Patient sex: F
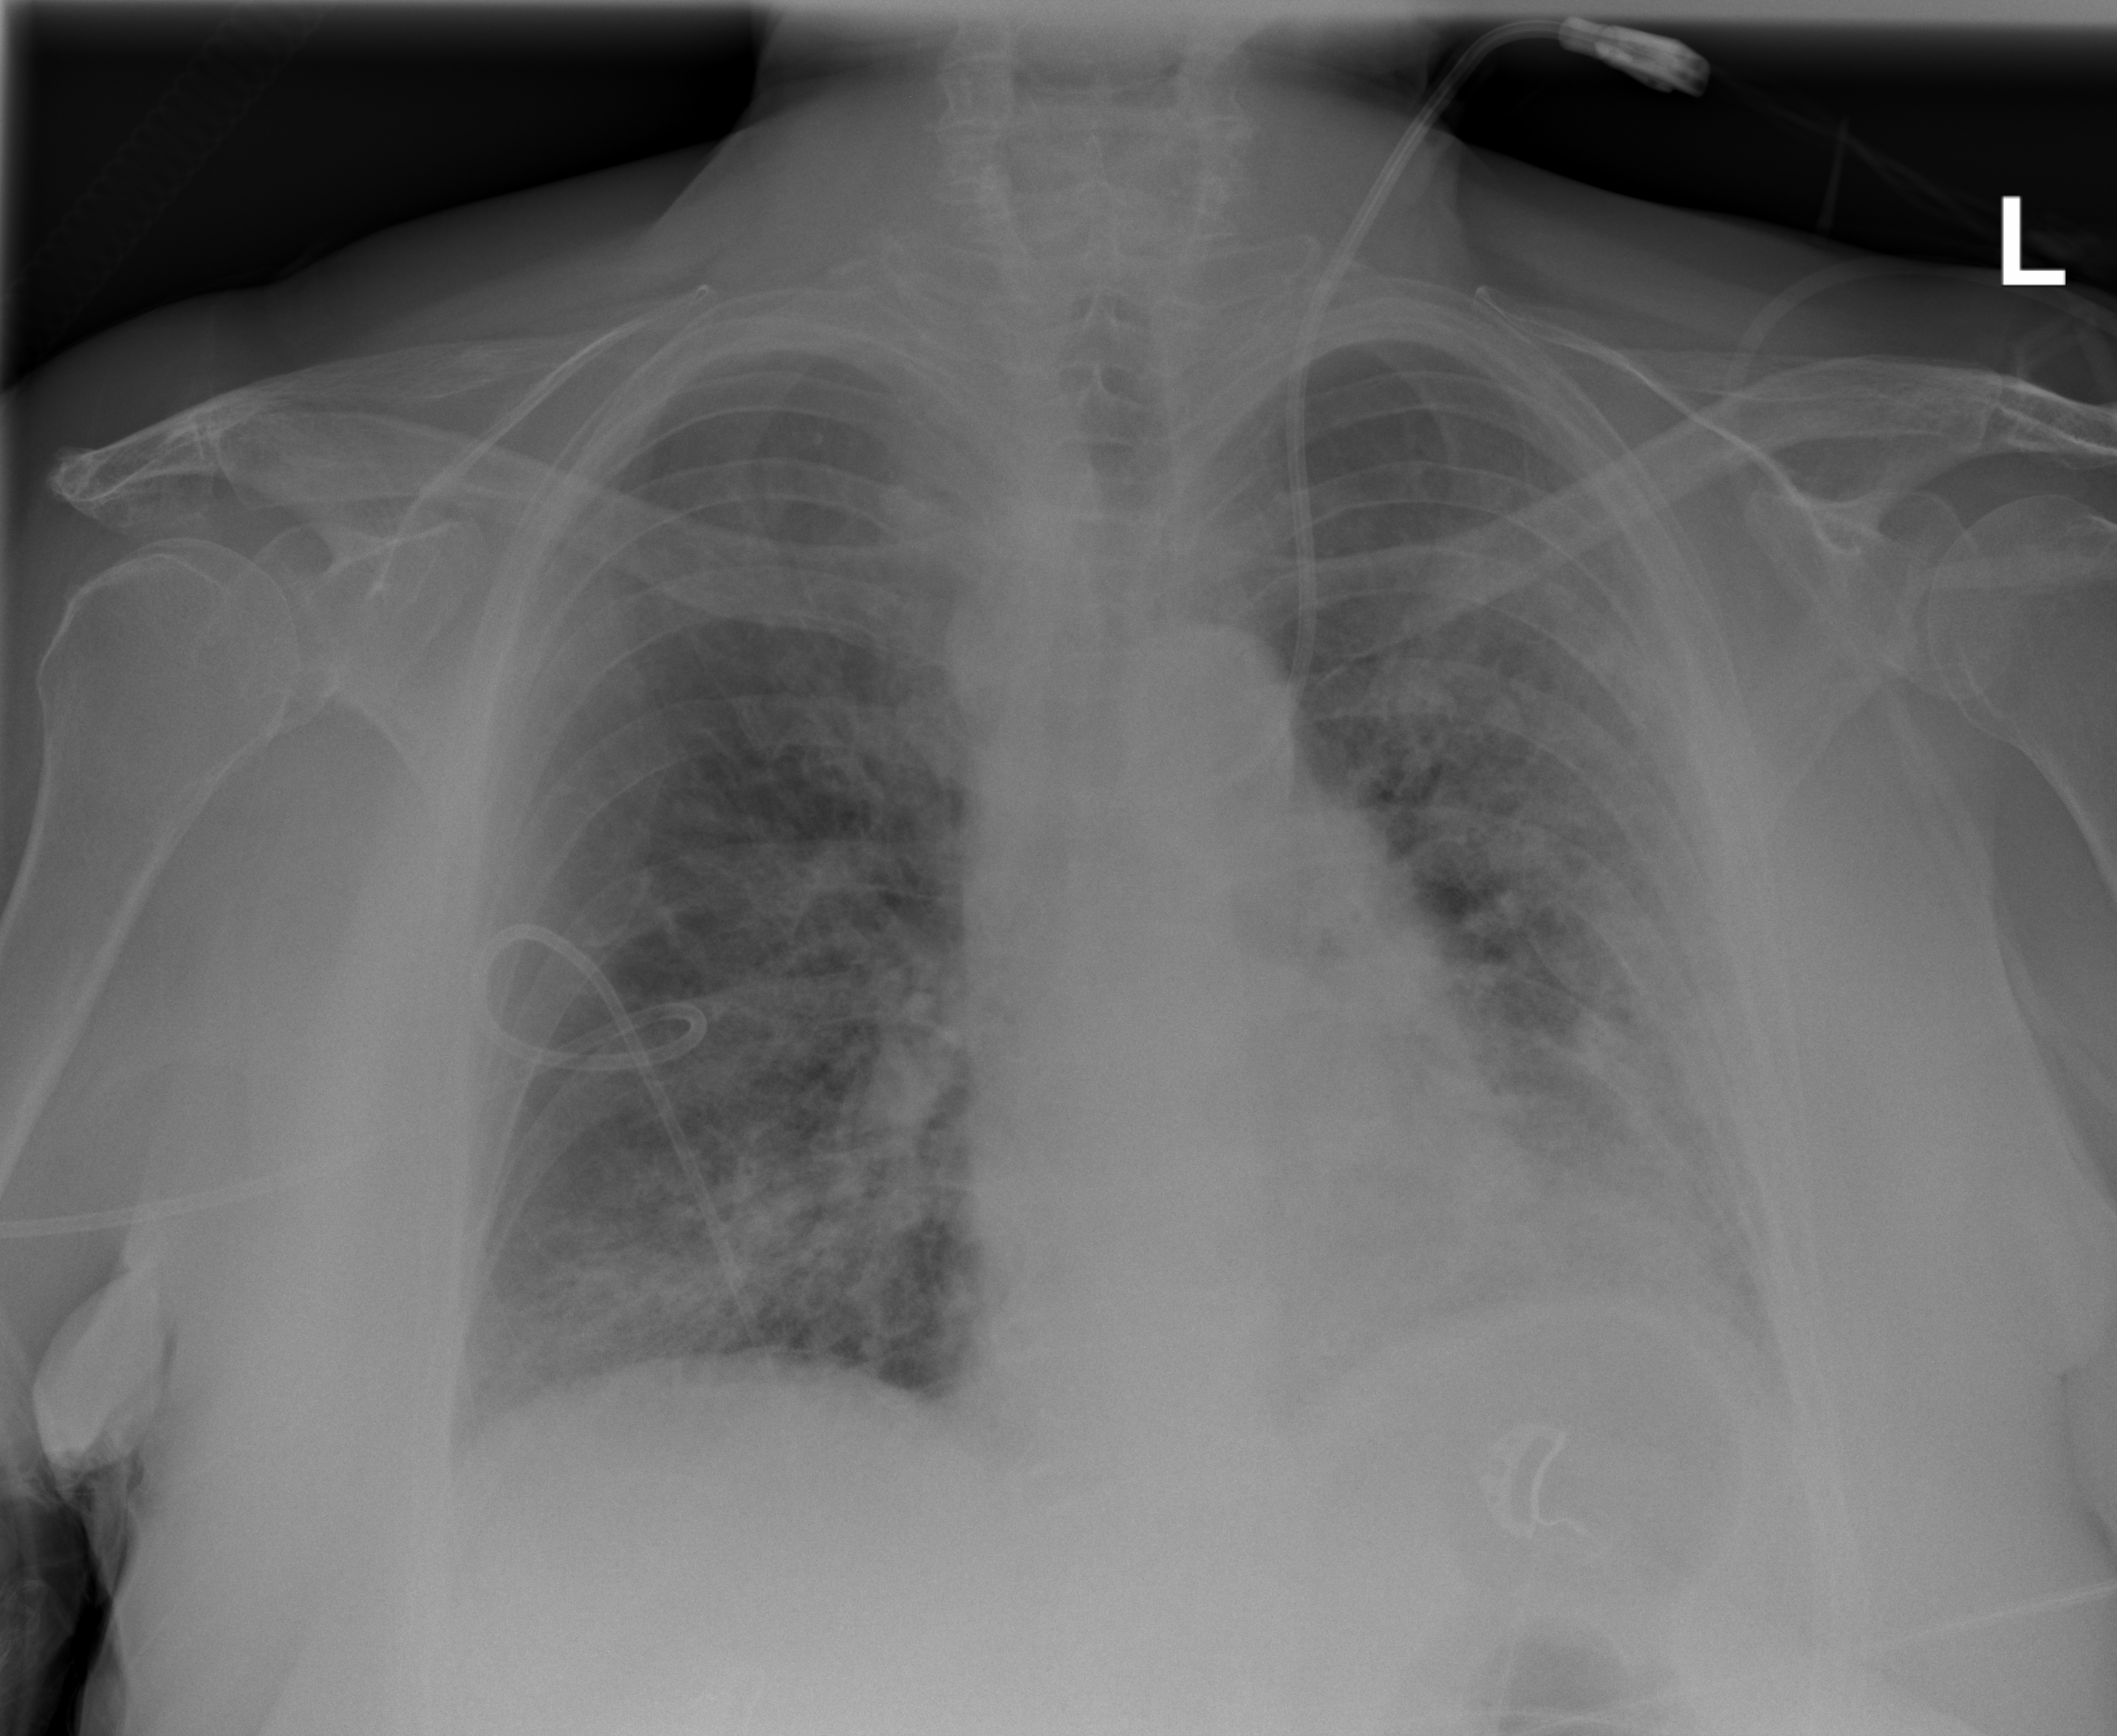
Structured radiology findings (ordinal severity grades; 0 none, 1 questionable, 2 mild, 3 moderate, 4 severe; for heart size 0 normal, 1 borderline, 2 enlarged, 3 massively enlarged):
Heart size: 1
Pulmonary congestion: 2
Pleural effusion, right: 2
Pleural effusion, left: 2
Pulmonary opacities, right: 3
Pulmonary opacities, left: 3
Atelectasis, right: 2
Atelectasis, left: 2